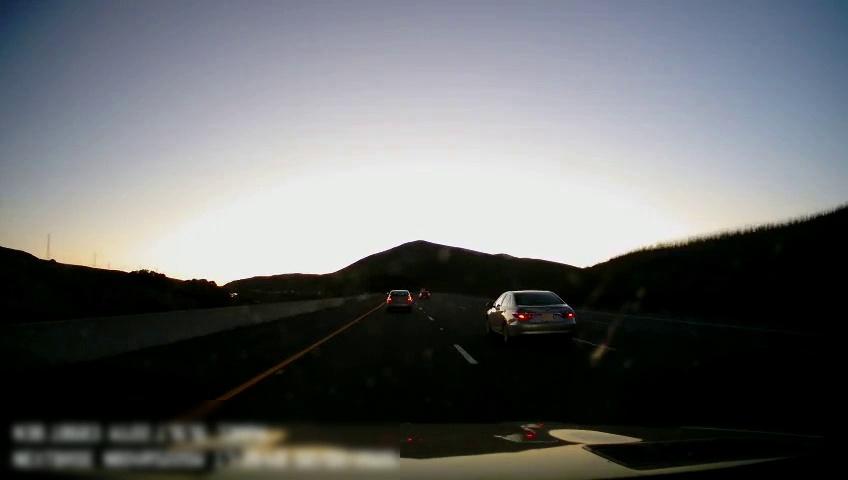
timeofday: Day
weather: Sunny
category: Drivable Space
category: Vehicles | Car
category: Vehicles | Car
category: Vehicles | Car
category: Lanes | Alternate Lane
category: Lanes | Current Lane
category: Lanes | Current Lane
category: Lanes | Alternate Lane
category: Lanes | Alternate Lane